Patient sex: M
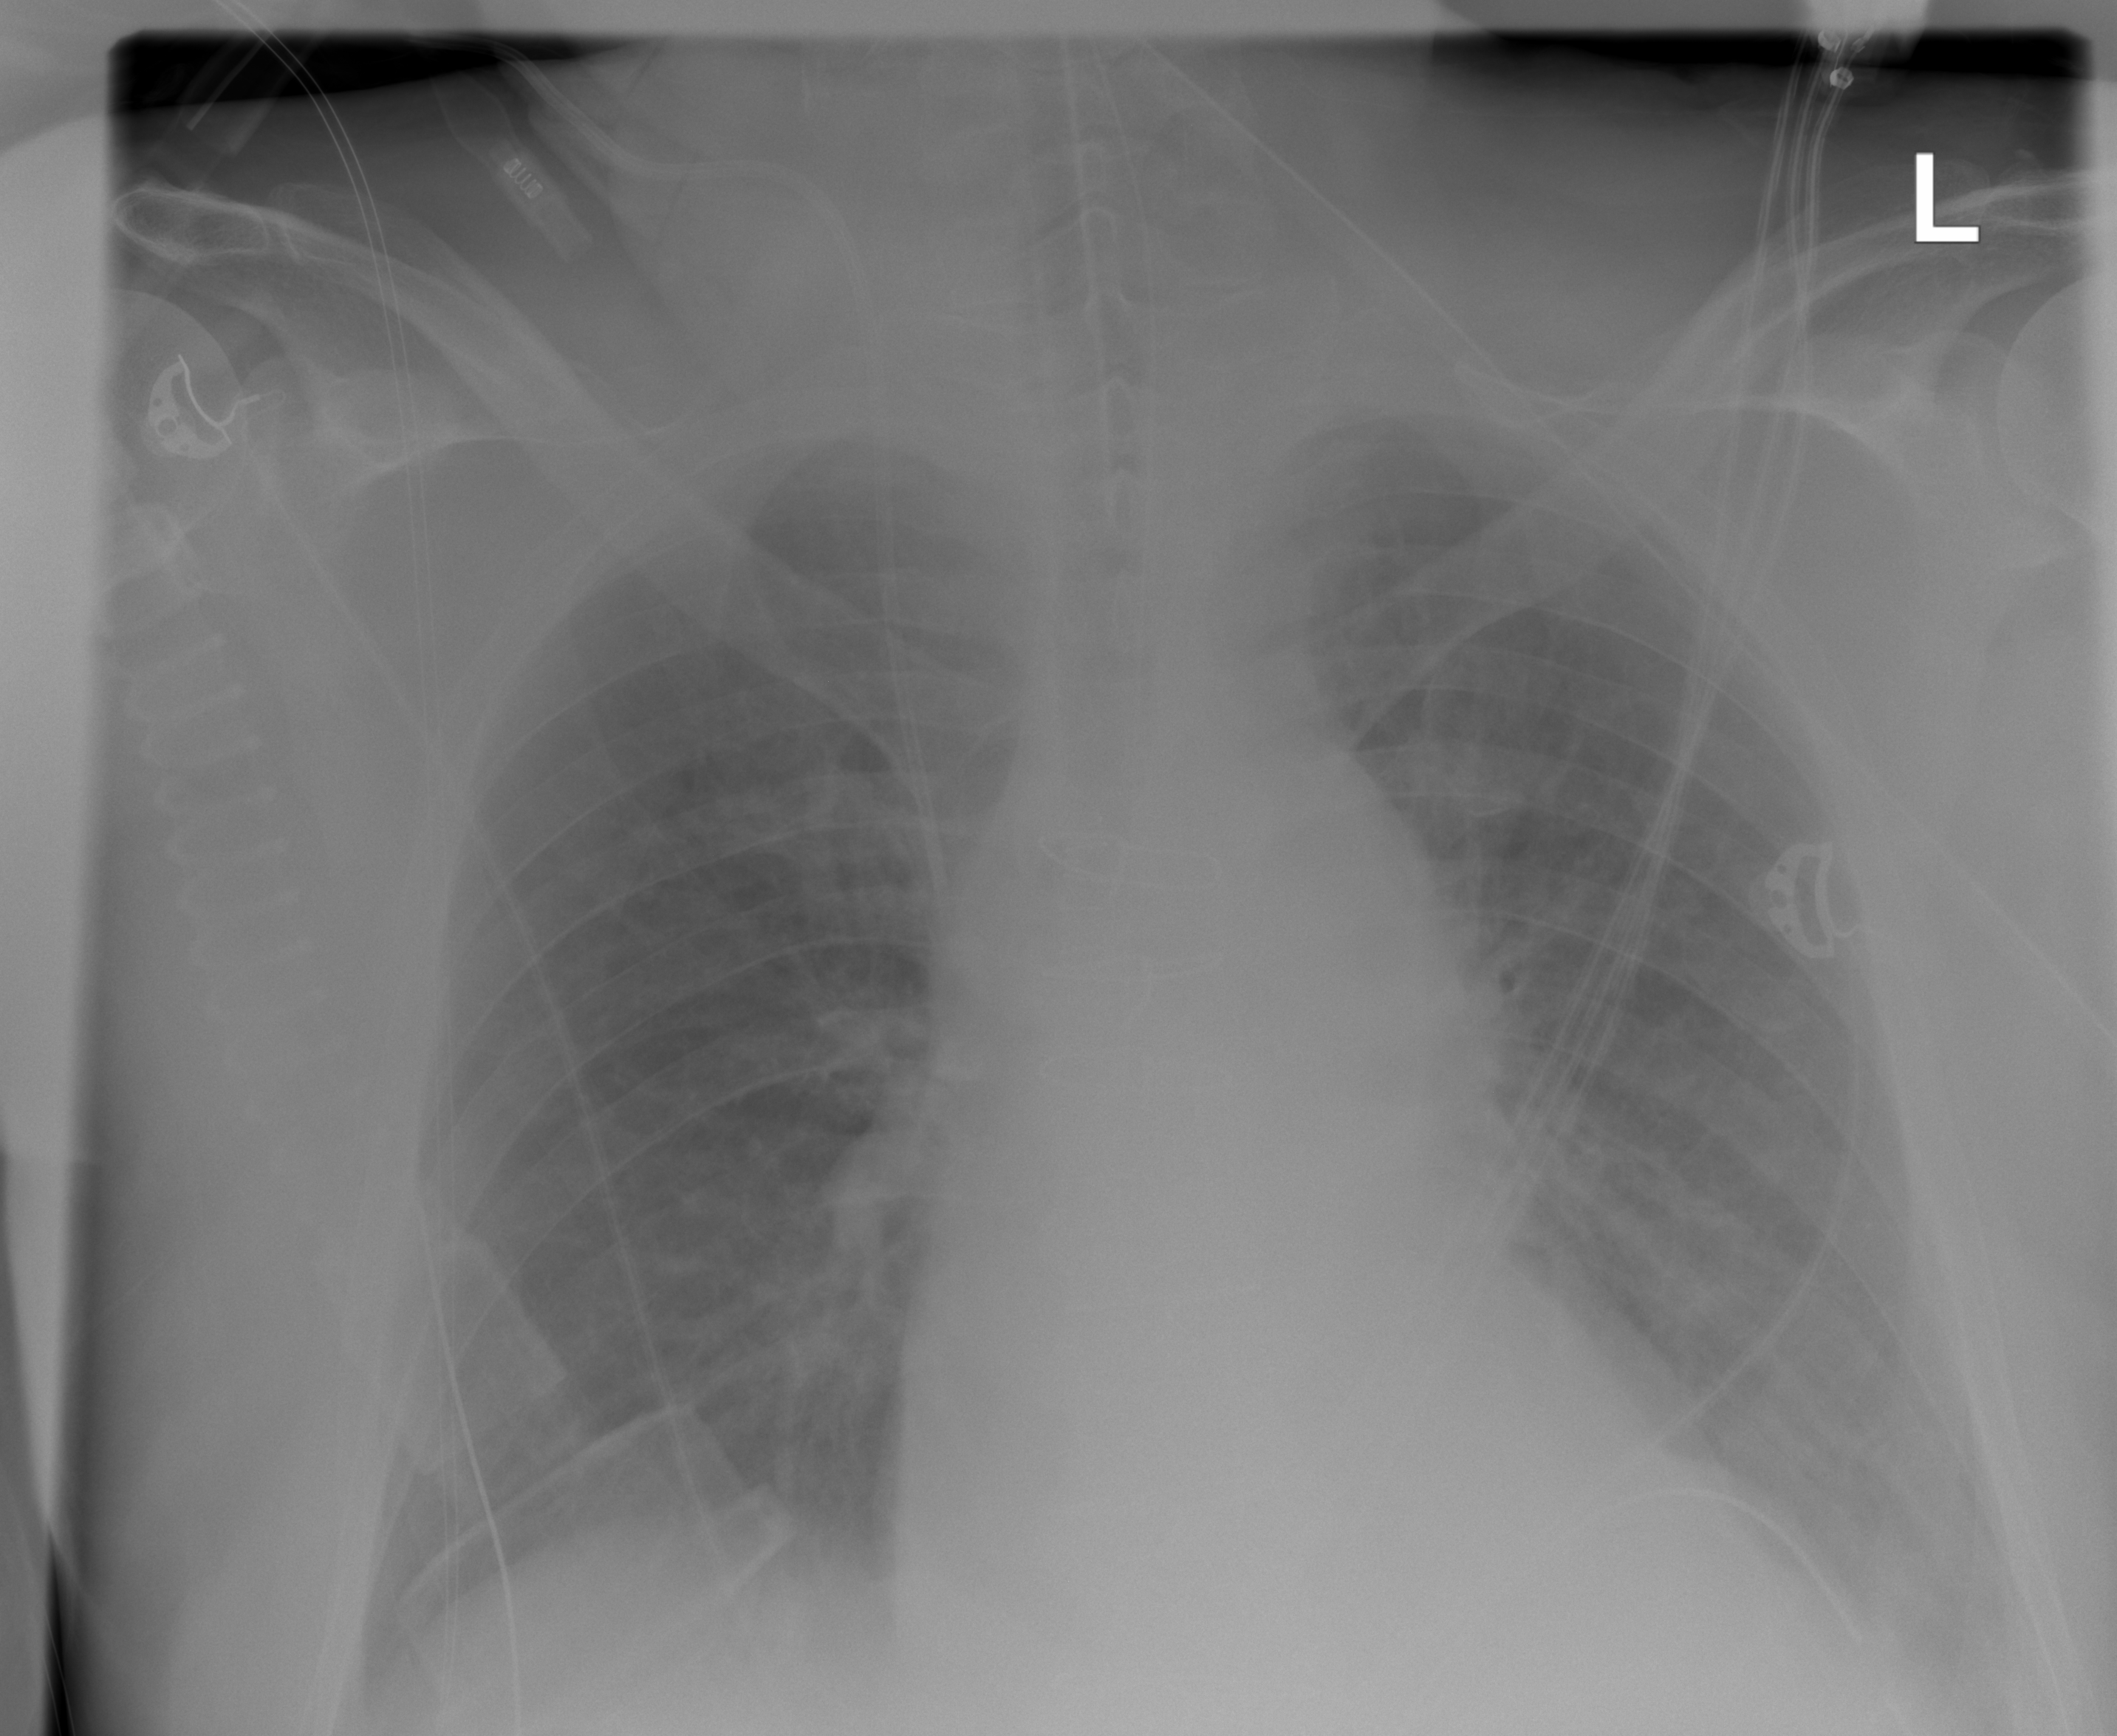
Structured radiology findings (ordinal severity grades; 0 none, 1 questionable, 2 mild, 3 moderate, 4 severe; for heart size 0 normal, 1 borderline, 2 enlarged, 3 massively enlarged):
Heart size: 0
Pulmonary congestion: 1
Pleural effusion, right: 2
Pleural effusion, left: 2
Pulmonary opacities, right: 0
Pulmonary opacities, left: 0
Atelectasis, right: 2
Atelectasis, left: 2